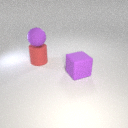
large purple rubber sphere above large red rubber cylinder